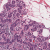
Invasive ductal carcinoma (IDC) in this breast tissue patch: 0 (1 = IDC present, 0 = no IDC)